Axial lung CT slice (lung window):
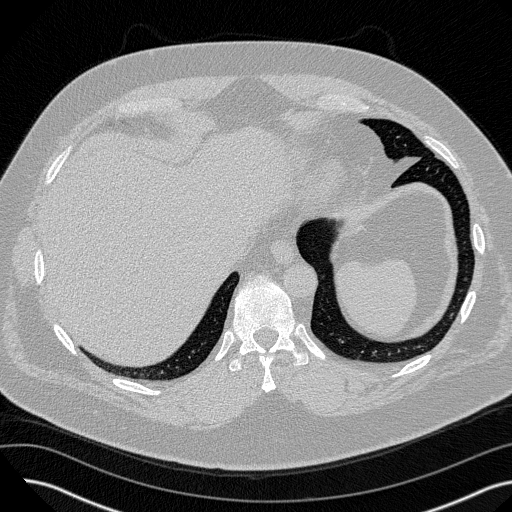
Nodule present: no